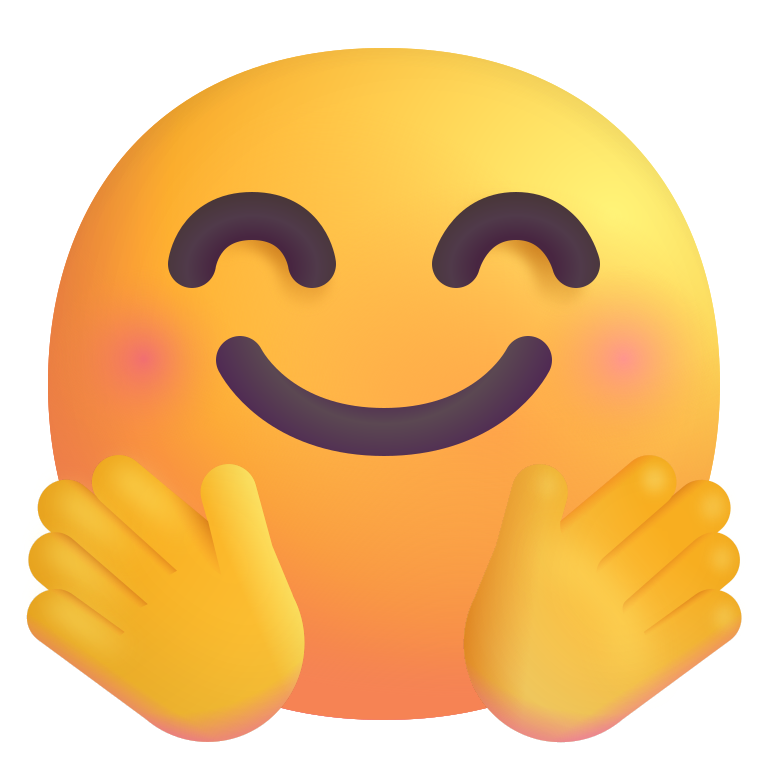
hugging face color